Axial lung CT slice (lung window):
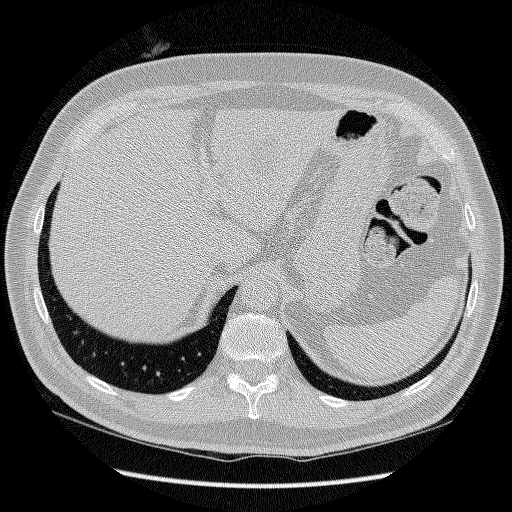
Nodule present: no